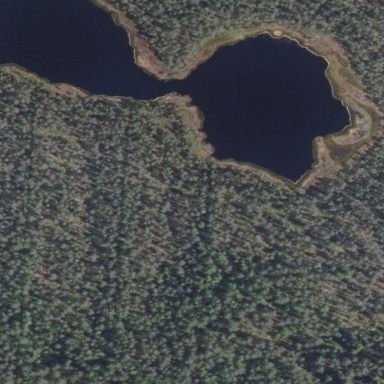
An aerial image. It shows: Serene lake surrounded by nature.